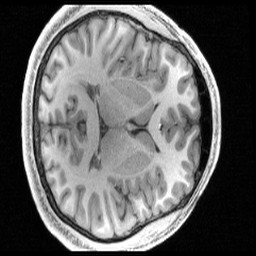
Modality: T1w
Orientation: axial
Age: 21
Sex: male
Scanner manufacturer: siemens
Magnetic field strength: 3 T
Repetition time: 2.4 s
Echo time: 0.00231 s